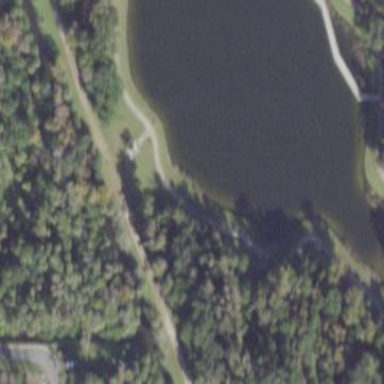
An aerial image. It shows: Beautiful lake surrounded by nature.